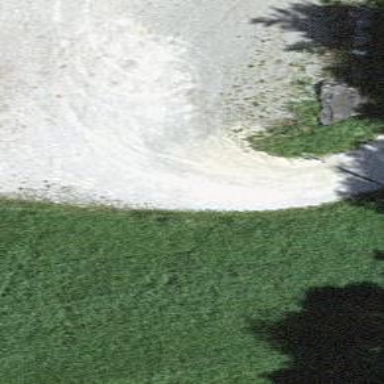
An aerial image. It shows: Gravel service road.